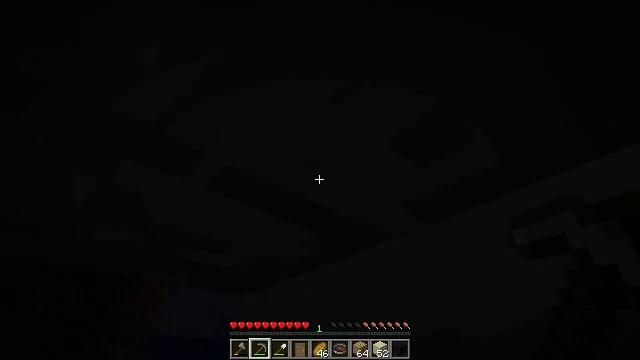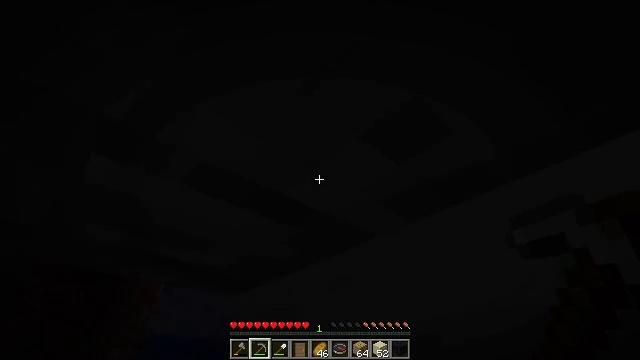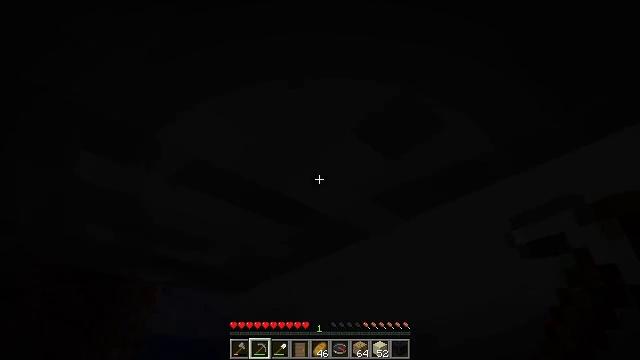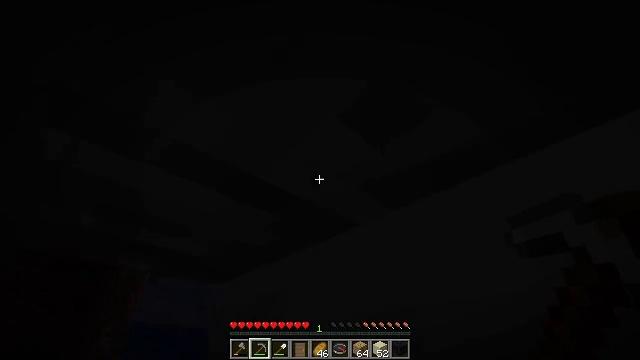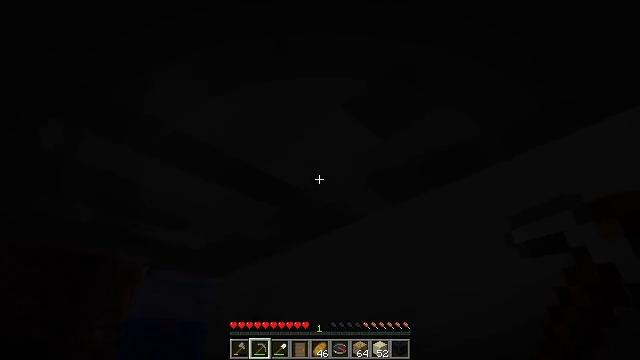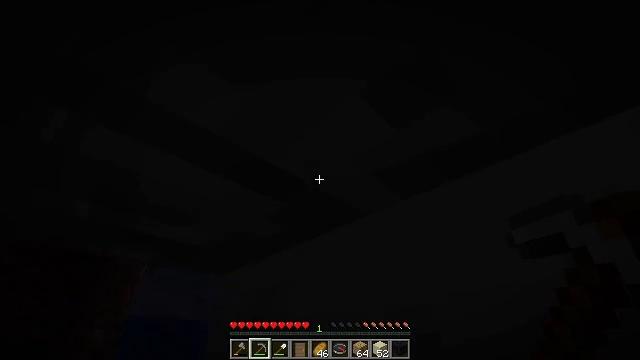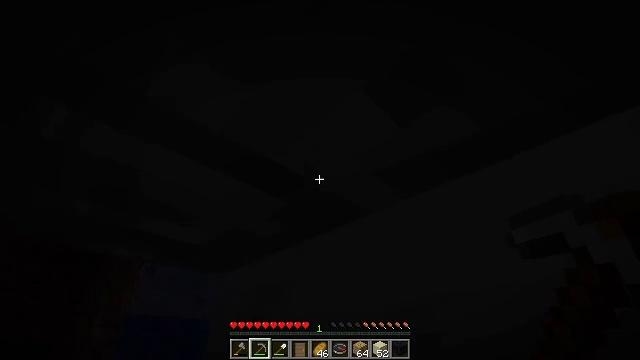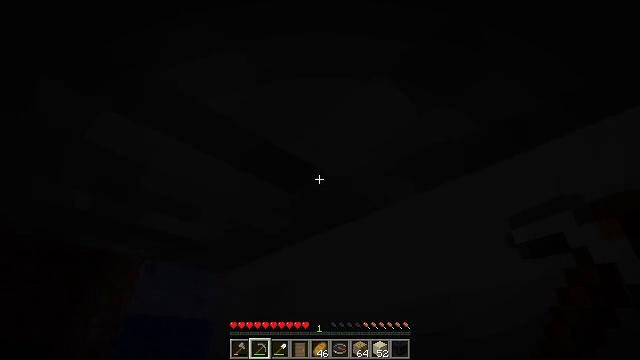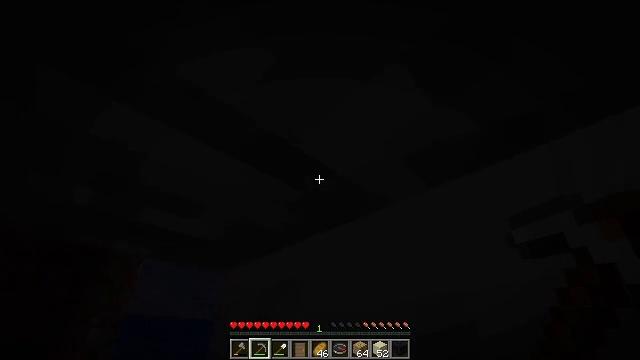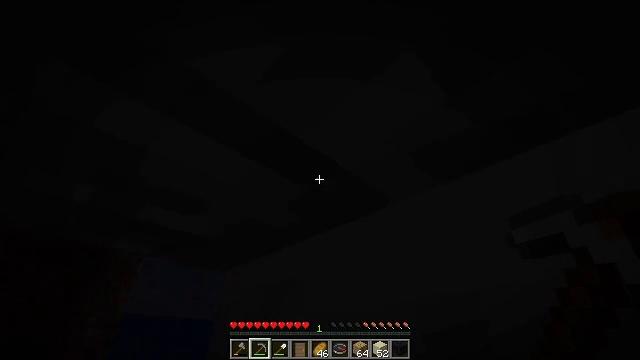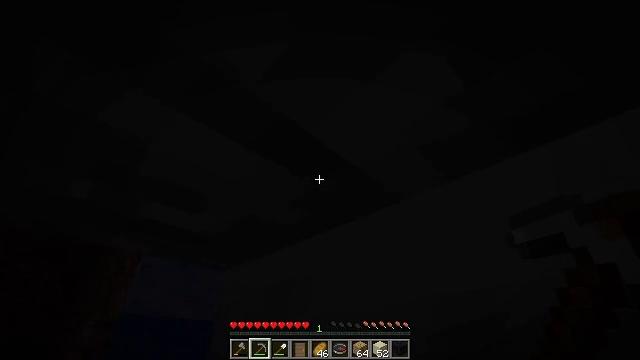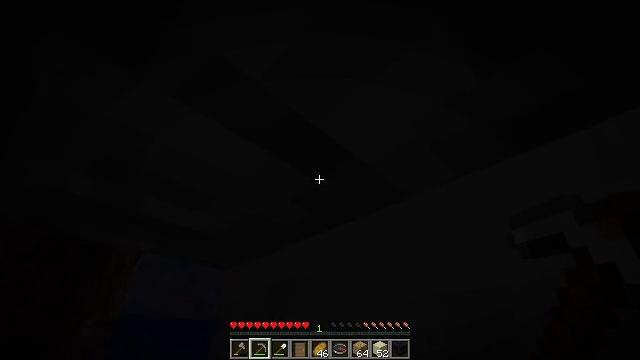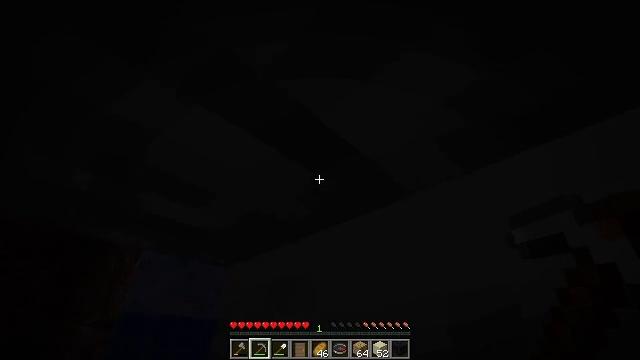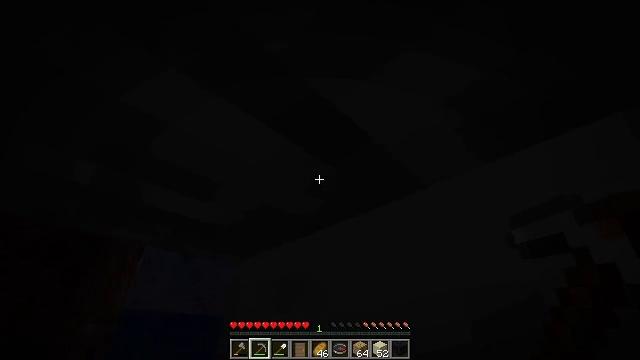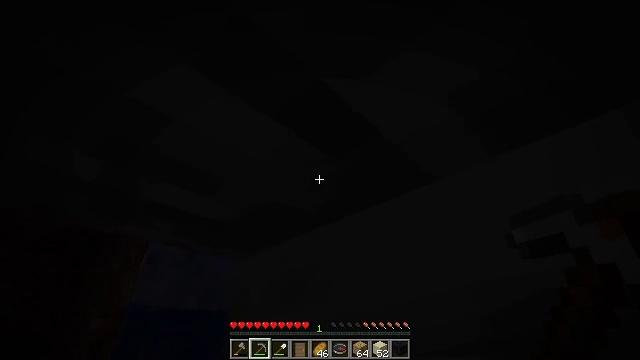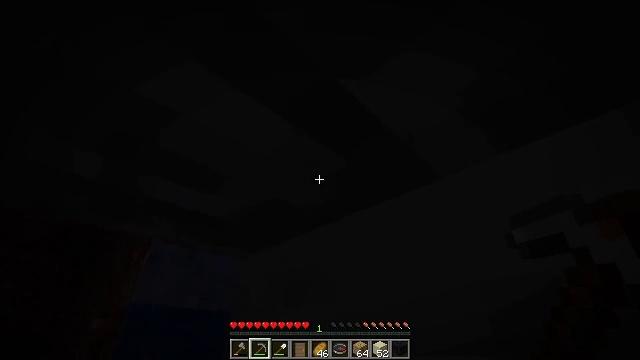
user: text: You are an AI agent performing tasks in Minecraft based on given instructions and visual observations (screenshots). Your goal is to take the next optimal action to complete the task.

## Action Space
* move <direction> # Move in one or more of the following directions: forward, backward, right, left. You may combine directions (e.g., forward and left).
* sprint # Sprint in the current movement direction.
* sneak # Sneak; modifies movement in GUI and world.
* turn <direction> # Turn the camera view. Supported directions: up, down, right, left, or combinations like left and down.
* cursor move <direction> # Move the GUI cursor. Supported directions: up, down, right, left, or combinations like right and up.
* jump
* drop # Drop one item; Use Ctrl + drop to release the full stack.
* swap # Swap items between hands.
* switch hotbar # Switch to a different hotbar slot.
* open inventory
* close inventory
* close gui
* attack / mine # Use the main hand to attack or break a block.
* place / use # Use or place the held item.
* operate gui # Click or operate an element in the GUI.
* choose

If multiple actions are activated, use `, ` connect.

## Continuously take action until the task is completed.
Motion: motion action
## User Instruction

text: Gather sugar cane for crafting.
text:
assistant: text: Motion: move forward, sprint, jump
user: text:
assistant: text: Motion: move forward, sprint, jump
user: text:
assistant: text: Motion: move forward, sprint, turn right and down, jump
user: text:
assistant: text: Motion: move forward, sprint, jump
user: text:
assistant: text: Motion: move forward, sprint, jump
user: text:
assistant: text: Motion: move forward, sprint, jump
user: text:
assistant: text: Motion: move forward, sprint, jump
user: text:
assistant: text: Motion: move forward, sprint, jump
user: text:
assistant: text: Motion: move forward, sprint, jump
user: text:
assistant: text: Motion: move forward, sprint, jump
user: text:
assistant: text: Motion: move forward, sprint, jump
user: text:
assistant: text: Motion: move forward, sprint, jump
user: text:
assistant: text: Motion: move forward, sprint, jump
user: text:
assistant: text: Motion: move forward, sprint, jump
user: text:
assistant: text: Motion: move forward, sprint, jump
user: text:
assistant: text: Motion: move forward, sprint, jump
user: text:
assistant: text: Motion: move forward and move left, sprint, jump
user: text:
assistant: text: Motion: move forward and move left, sprint, jump
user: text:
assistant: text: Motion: move forward and move left, sprint, jump
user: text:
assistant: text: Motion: move forward and move left, sprint, jump
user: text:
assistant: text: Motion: move forward and move left, sprint, jump
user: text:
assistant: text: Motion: move forward and move left, sprint, jump
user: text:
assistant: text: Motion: move forward and move left, sprint, jump
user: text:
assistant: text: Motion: move forward and move left, sprint, jump
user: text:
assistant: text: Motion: move forward and move left, sprint, jump
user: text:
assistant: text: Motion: move forward and move left, sprint, jump
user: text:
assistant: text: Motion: move forward and move left, sprint, jump
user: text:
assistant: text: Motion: move forward and move left, sprint, jump
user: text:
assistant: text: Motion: move forward and move left, sprint, jump
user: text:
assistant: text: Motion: move forward and move left, sprint, turn left and down, jump